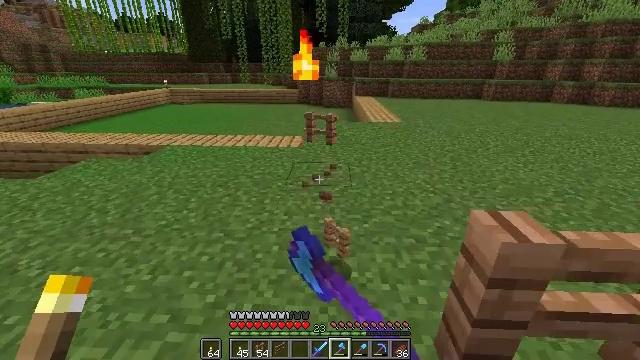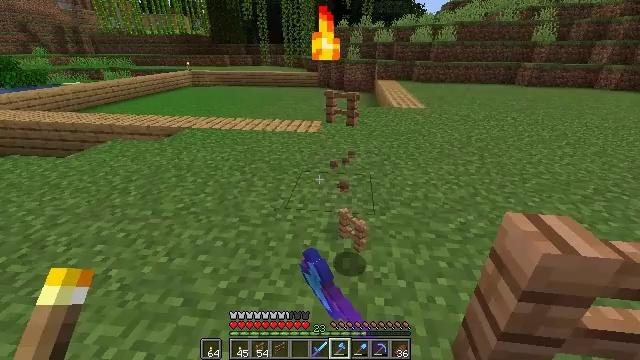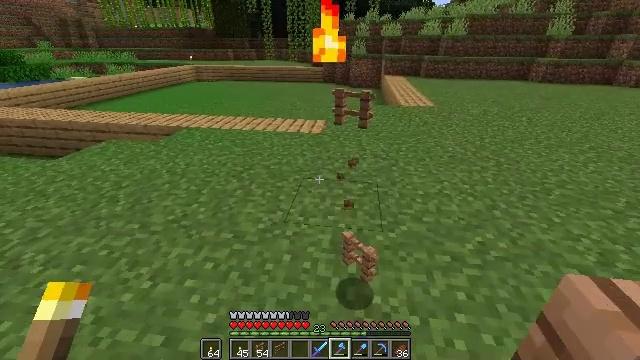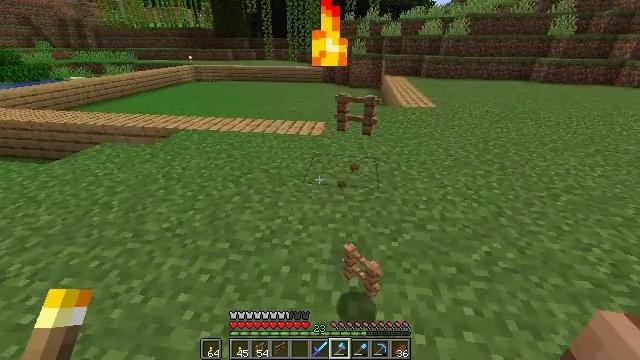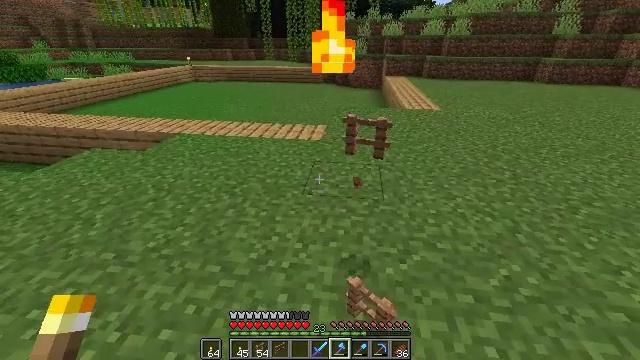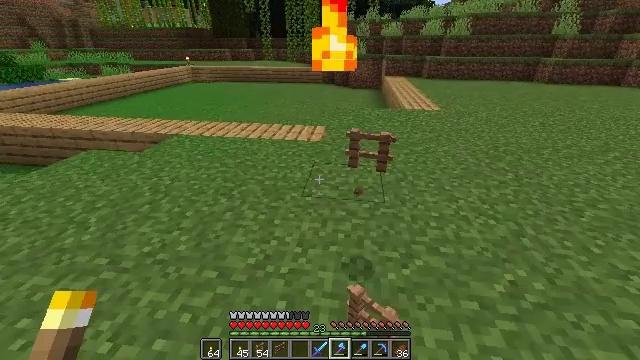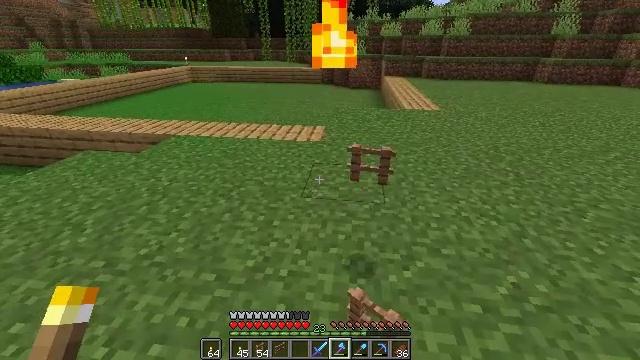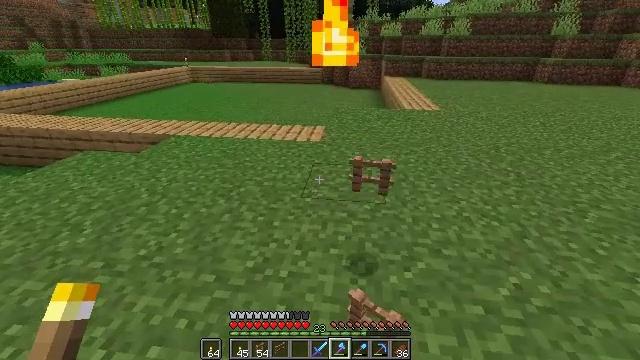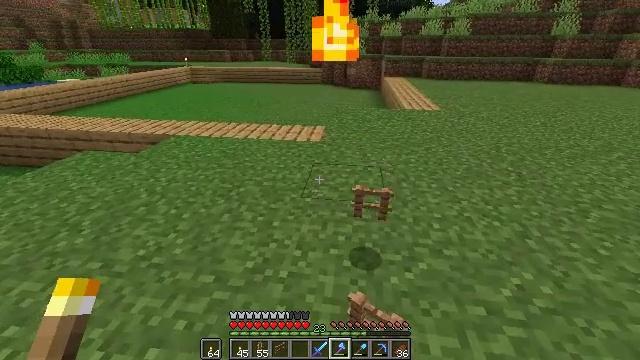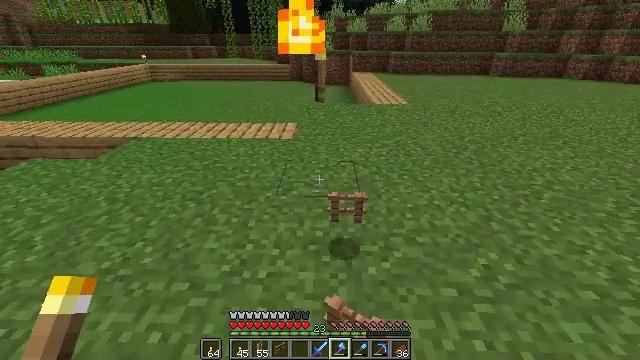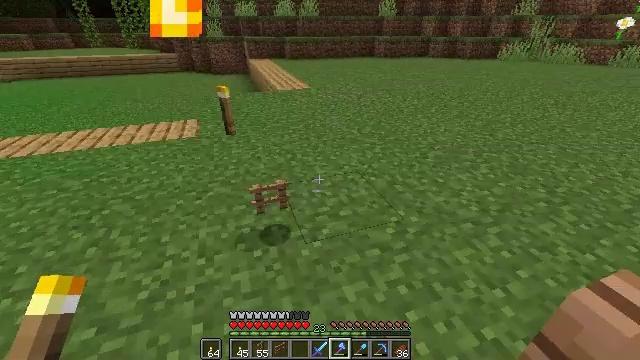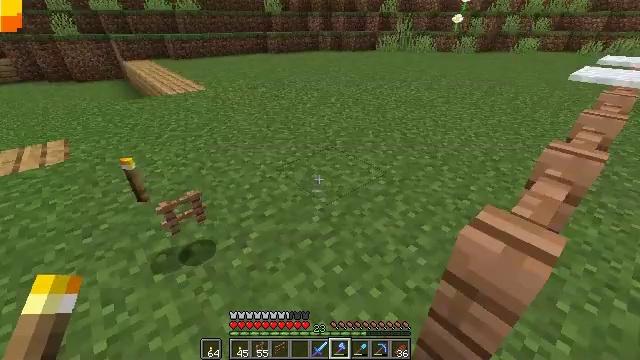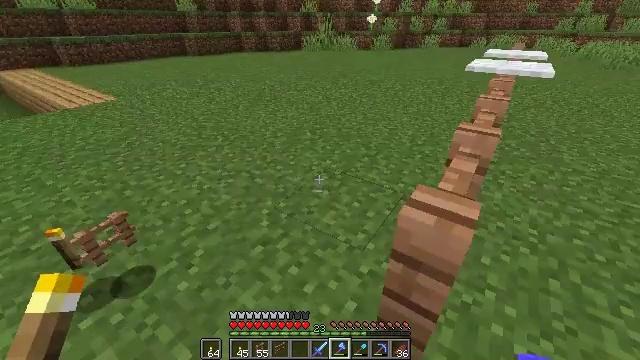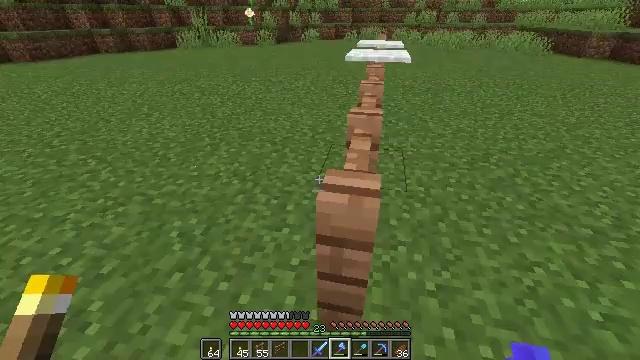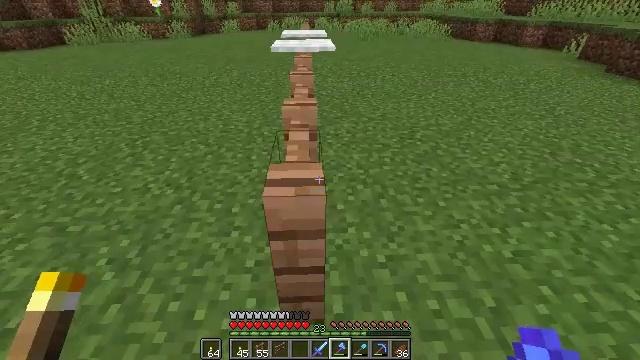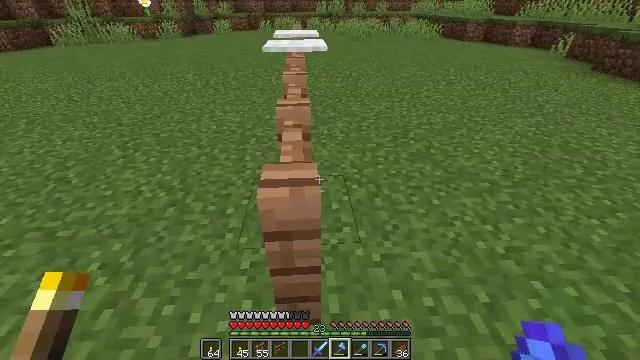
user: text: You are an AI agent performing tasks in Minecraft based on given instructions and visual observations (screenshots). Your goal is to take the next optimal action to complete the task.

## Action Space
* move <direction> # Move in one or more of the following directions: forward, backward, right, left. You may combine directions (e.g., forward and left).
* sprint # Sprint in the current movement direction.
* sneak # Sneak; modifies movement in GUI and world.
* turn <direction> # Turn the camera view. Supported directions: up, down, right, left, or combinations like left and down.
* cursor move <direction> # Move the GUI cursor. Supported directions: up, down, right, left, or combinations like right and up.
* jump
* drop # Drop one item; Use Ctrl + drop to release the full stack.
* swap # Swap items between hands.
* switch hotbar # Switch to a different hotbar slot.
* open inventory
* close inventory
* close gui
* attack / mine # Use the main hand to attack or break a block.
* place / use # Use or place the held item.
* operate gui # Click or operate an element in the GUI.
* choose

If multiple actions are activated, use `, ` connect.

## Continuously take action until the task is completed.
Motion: motion action
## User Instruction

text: Attack the jungle fence to break it.
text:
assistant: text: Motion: move forward, turn left and down
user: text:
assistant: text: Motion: move forward, turn left
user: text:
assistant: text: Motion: move forward
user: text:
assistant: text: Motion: no_op
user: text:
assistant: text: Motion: no_op
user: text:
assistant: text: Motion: no_op
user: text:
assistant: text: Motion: no_op
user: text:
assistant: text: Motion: no_op
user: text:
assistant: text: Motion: turn right
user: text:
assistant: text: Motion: turn right and down
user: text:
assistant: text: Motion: turn right
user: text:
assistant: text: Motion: turn right
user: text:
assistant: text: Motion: turn right
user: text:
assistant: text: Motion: turn right and down
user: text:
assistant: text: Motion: turn right
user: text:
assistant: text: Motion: no_op
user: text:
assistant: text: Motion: no_op
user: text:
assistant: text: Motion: no_op
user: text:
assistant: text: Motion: no_op
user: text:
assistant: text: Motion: no_op
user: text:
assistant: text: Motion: turn down
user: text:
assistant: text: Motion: turn down
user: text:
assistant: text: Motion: turn left and down, attack / mine
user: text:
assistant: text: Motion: attack / mine
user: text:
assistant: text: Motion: attack / mine
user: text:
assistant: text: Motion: attack / mine
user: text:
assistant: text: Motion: attack / mine
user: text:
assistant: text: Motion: attack / mine
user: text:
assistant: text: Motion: attack / mine
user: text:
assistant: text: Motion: attack / mine